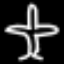
Label: airplane